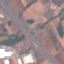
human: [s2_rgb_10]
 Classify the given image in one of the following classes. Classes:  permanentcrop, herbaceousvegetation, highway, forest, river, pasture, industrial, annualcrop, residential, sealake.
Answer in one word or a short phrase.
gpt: Highway